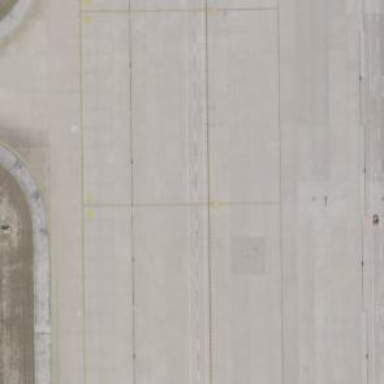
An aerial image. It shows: Image of taxiway at airport.